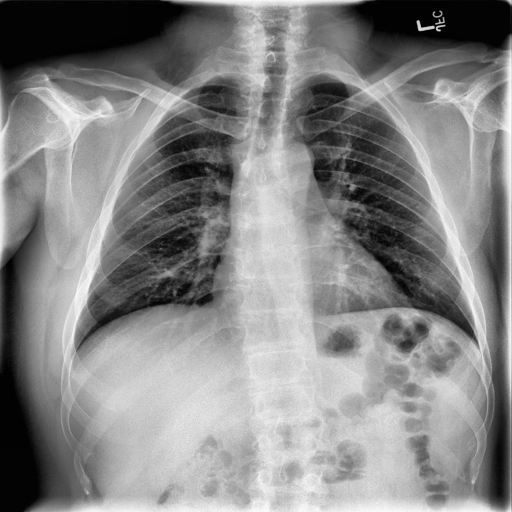
Finding: NORMAL